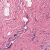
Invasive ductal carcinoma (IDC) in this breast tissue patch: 0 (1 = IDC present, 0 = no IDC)